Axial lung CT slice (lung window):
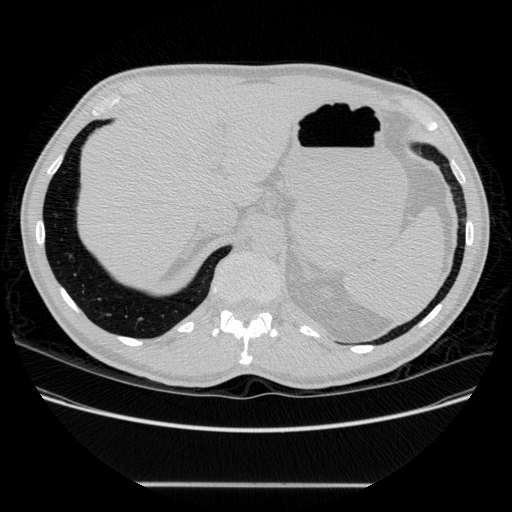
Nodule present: no